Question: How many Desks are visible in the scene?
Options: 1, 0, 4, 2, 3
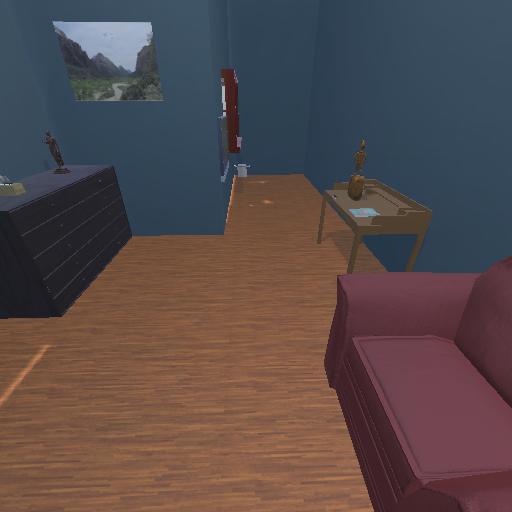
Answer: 1